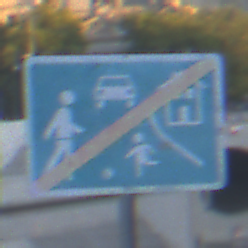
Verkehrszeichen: EndeVerkehrsberuhigterBereich
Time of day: SunriseSunset
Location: Outdoor (Urban)
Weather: Clear
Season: NotSpecified
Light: Natural